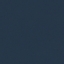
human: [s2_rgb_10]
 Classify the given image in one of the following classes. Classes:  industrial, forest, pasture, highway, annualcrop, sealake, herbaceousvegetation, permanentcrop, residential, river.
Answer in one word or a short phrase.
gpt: SeaLake